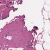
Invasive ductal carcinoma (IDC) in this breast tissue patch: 0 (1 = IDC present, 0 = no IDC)